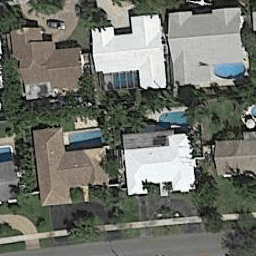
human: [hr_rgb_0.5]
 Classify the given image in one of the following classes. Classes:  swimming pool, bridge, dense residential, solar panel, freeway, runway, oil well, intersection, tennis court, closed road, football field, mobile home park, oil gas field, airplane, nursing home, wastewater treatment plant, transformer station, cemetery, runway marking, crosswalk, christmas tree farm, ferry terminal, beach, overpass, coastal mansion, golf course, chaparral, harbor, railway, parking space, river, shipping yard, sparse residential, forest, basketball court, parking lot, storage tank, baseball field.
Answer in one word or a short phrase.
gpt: dense residential